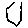
Label: hexagon